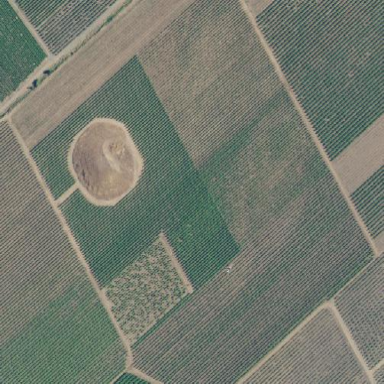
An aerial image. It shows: Vineyard growing wine grapes.